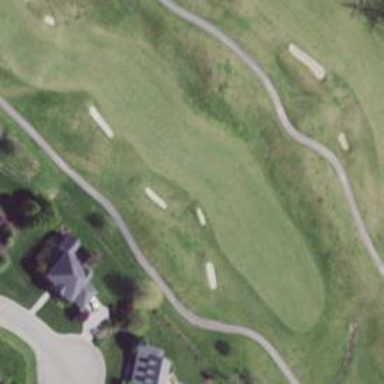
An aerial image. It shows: Golf hole.